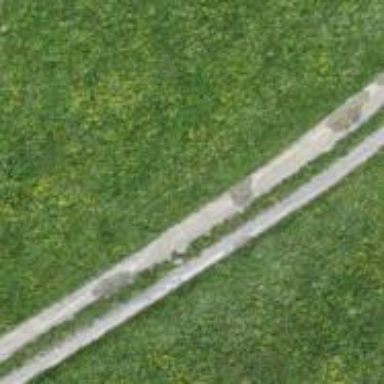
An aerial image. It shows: Track road with grade3 tracktype.